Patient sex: F
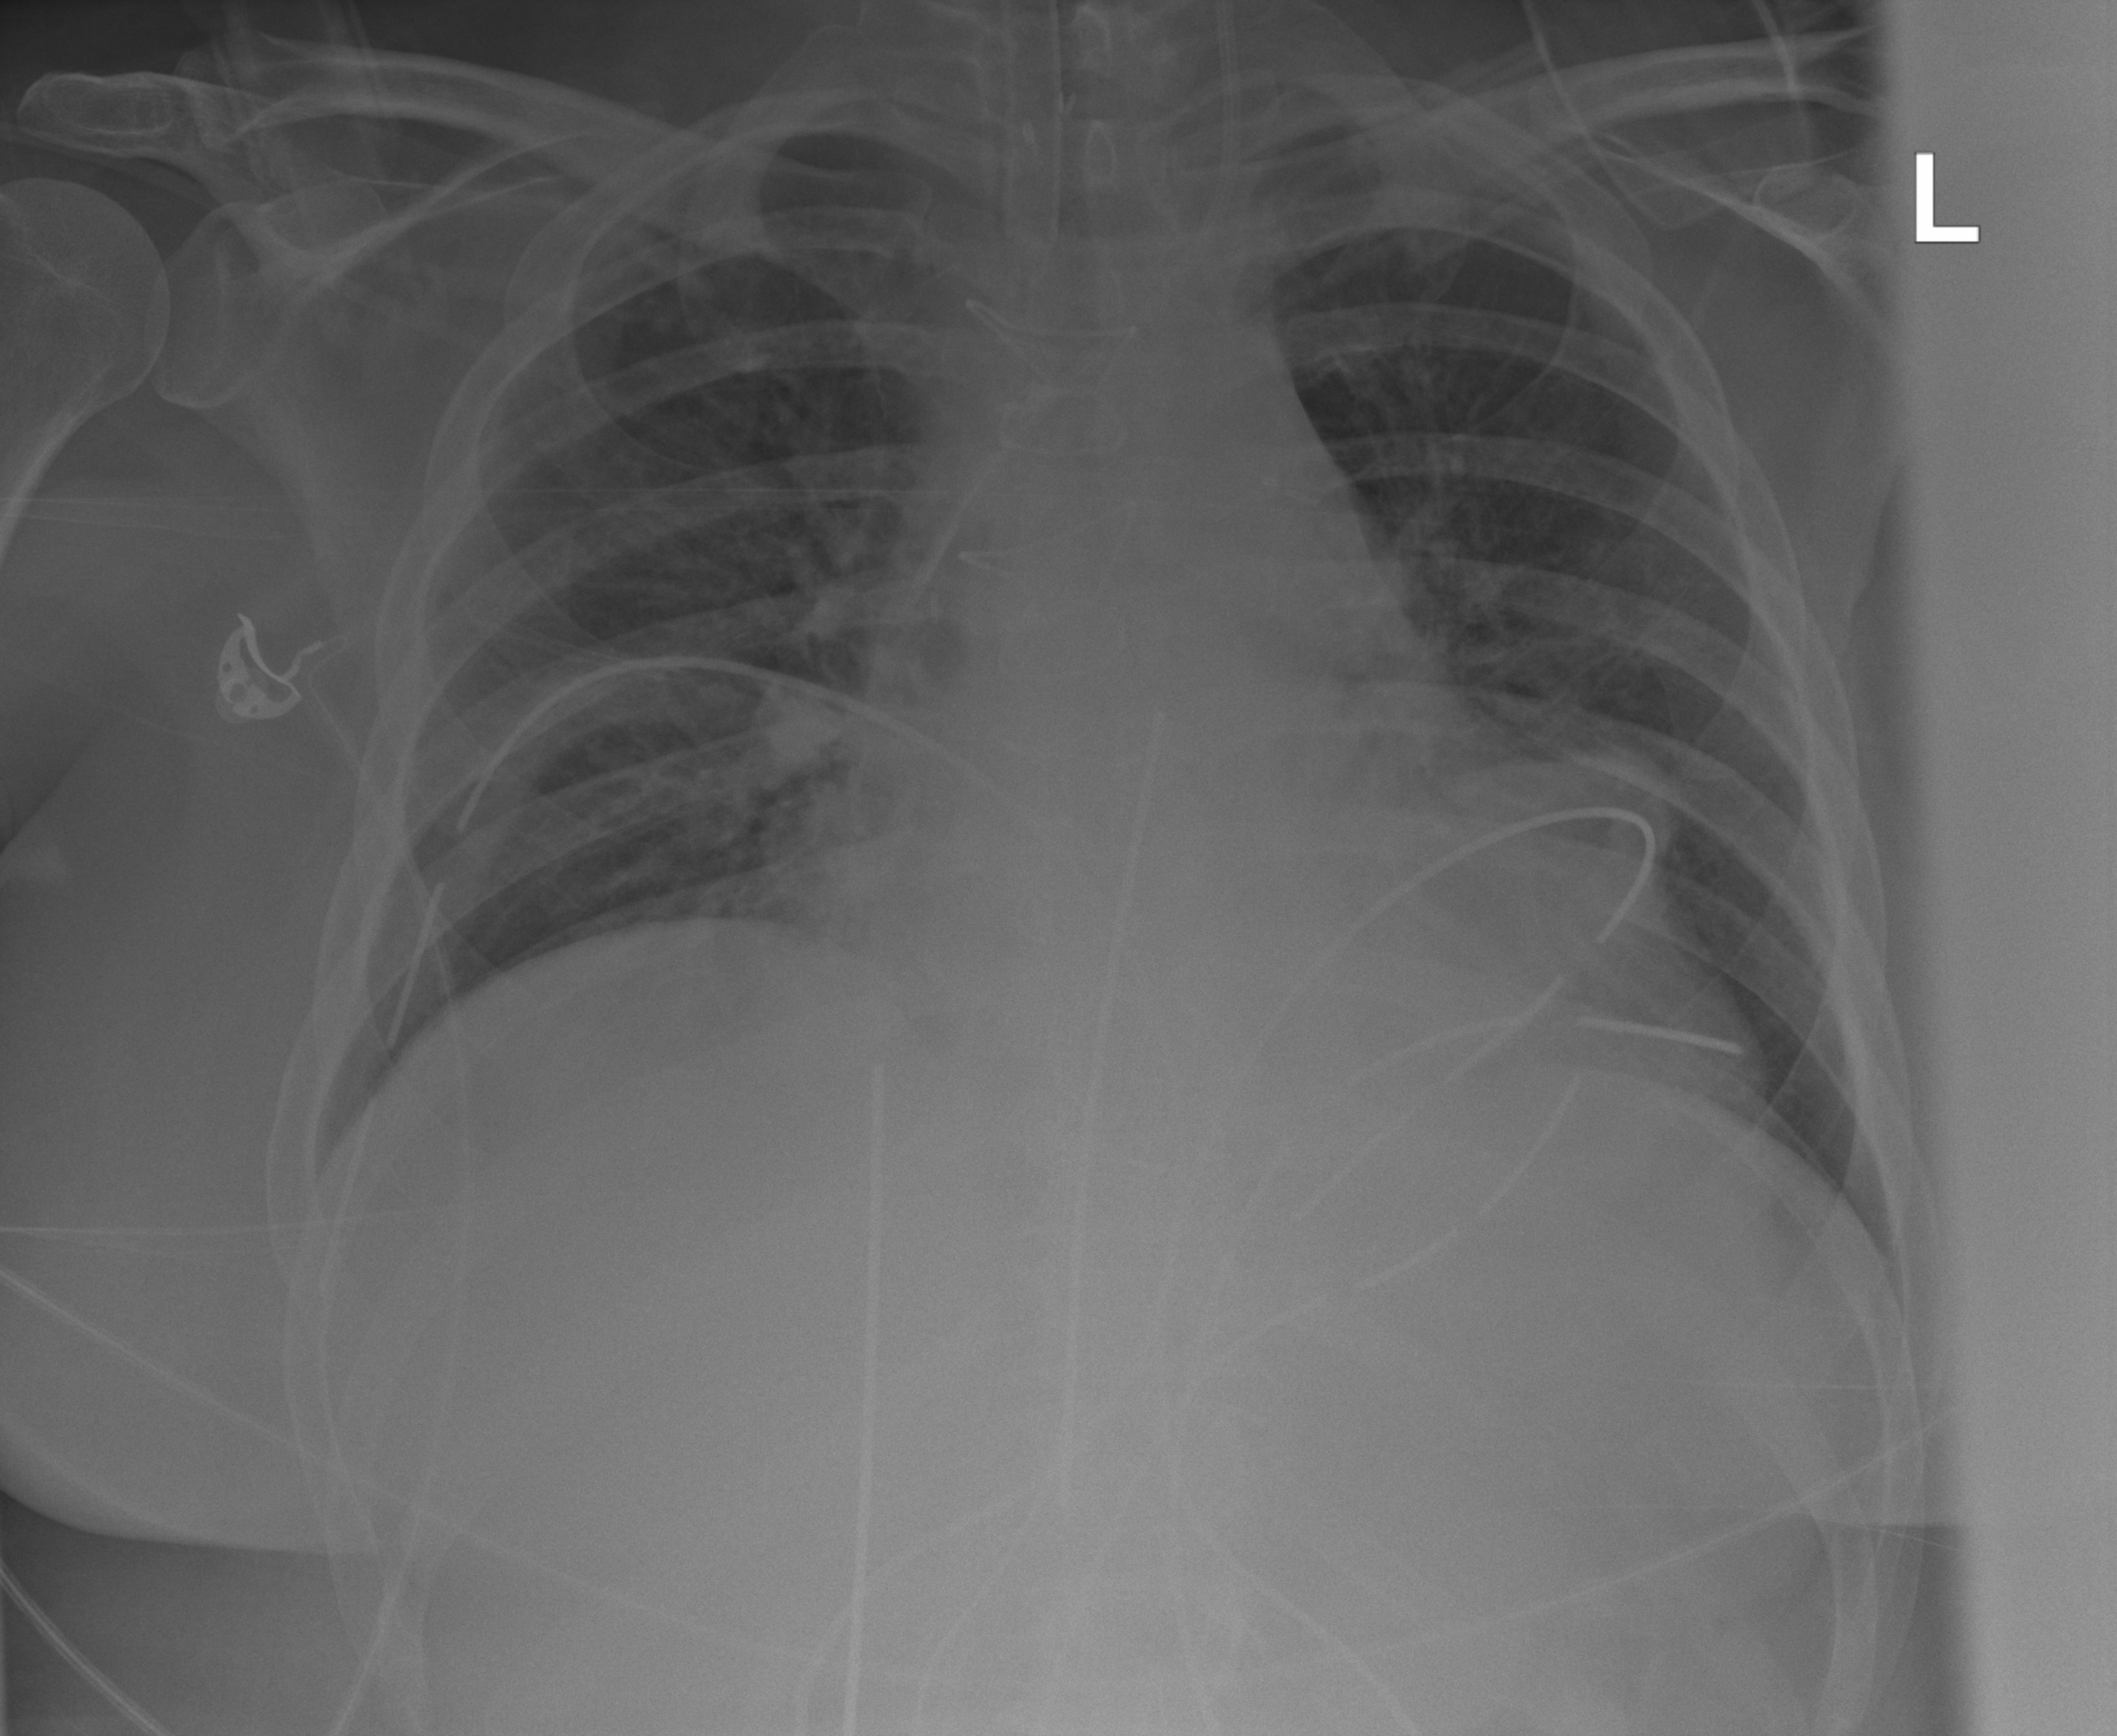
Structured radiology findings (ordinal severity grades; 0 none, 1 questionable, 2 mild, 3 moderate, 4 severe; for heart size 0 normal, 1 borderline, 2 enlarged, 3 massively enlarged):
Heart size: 2
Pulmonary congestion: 1
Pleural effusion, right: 0
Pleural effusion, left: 0
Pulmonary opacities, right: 0
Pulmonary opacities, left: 0
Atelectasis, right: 2
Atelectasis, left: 2